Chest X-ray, PA view. Patient: 53 years old, sex M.
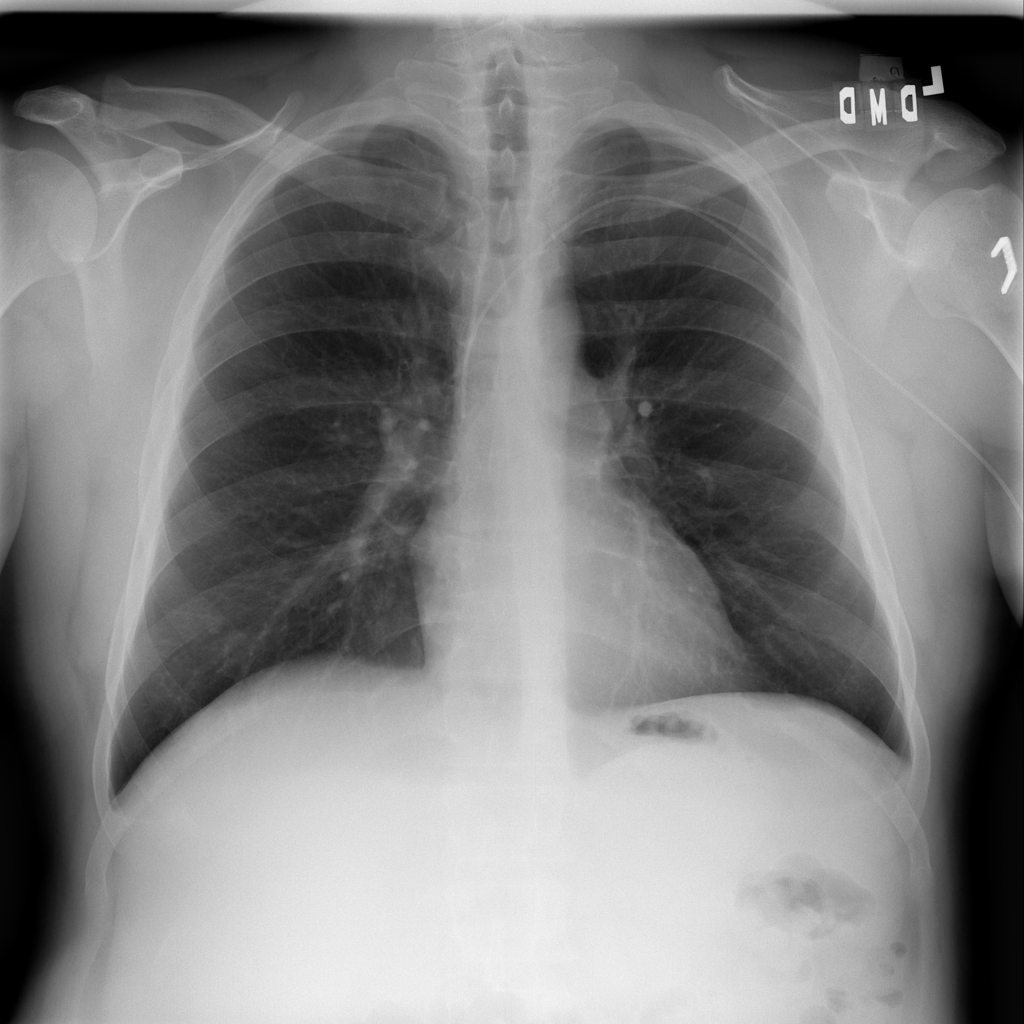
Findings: No Finding